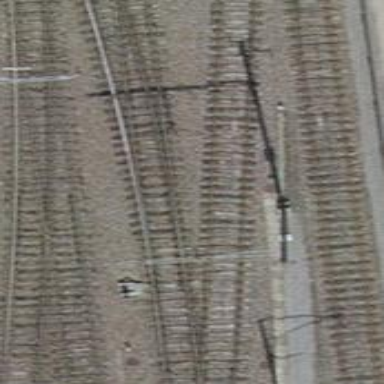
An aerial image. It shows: Single-track railway with electrified contact line. The railway block is W6.